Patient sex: M
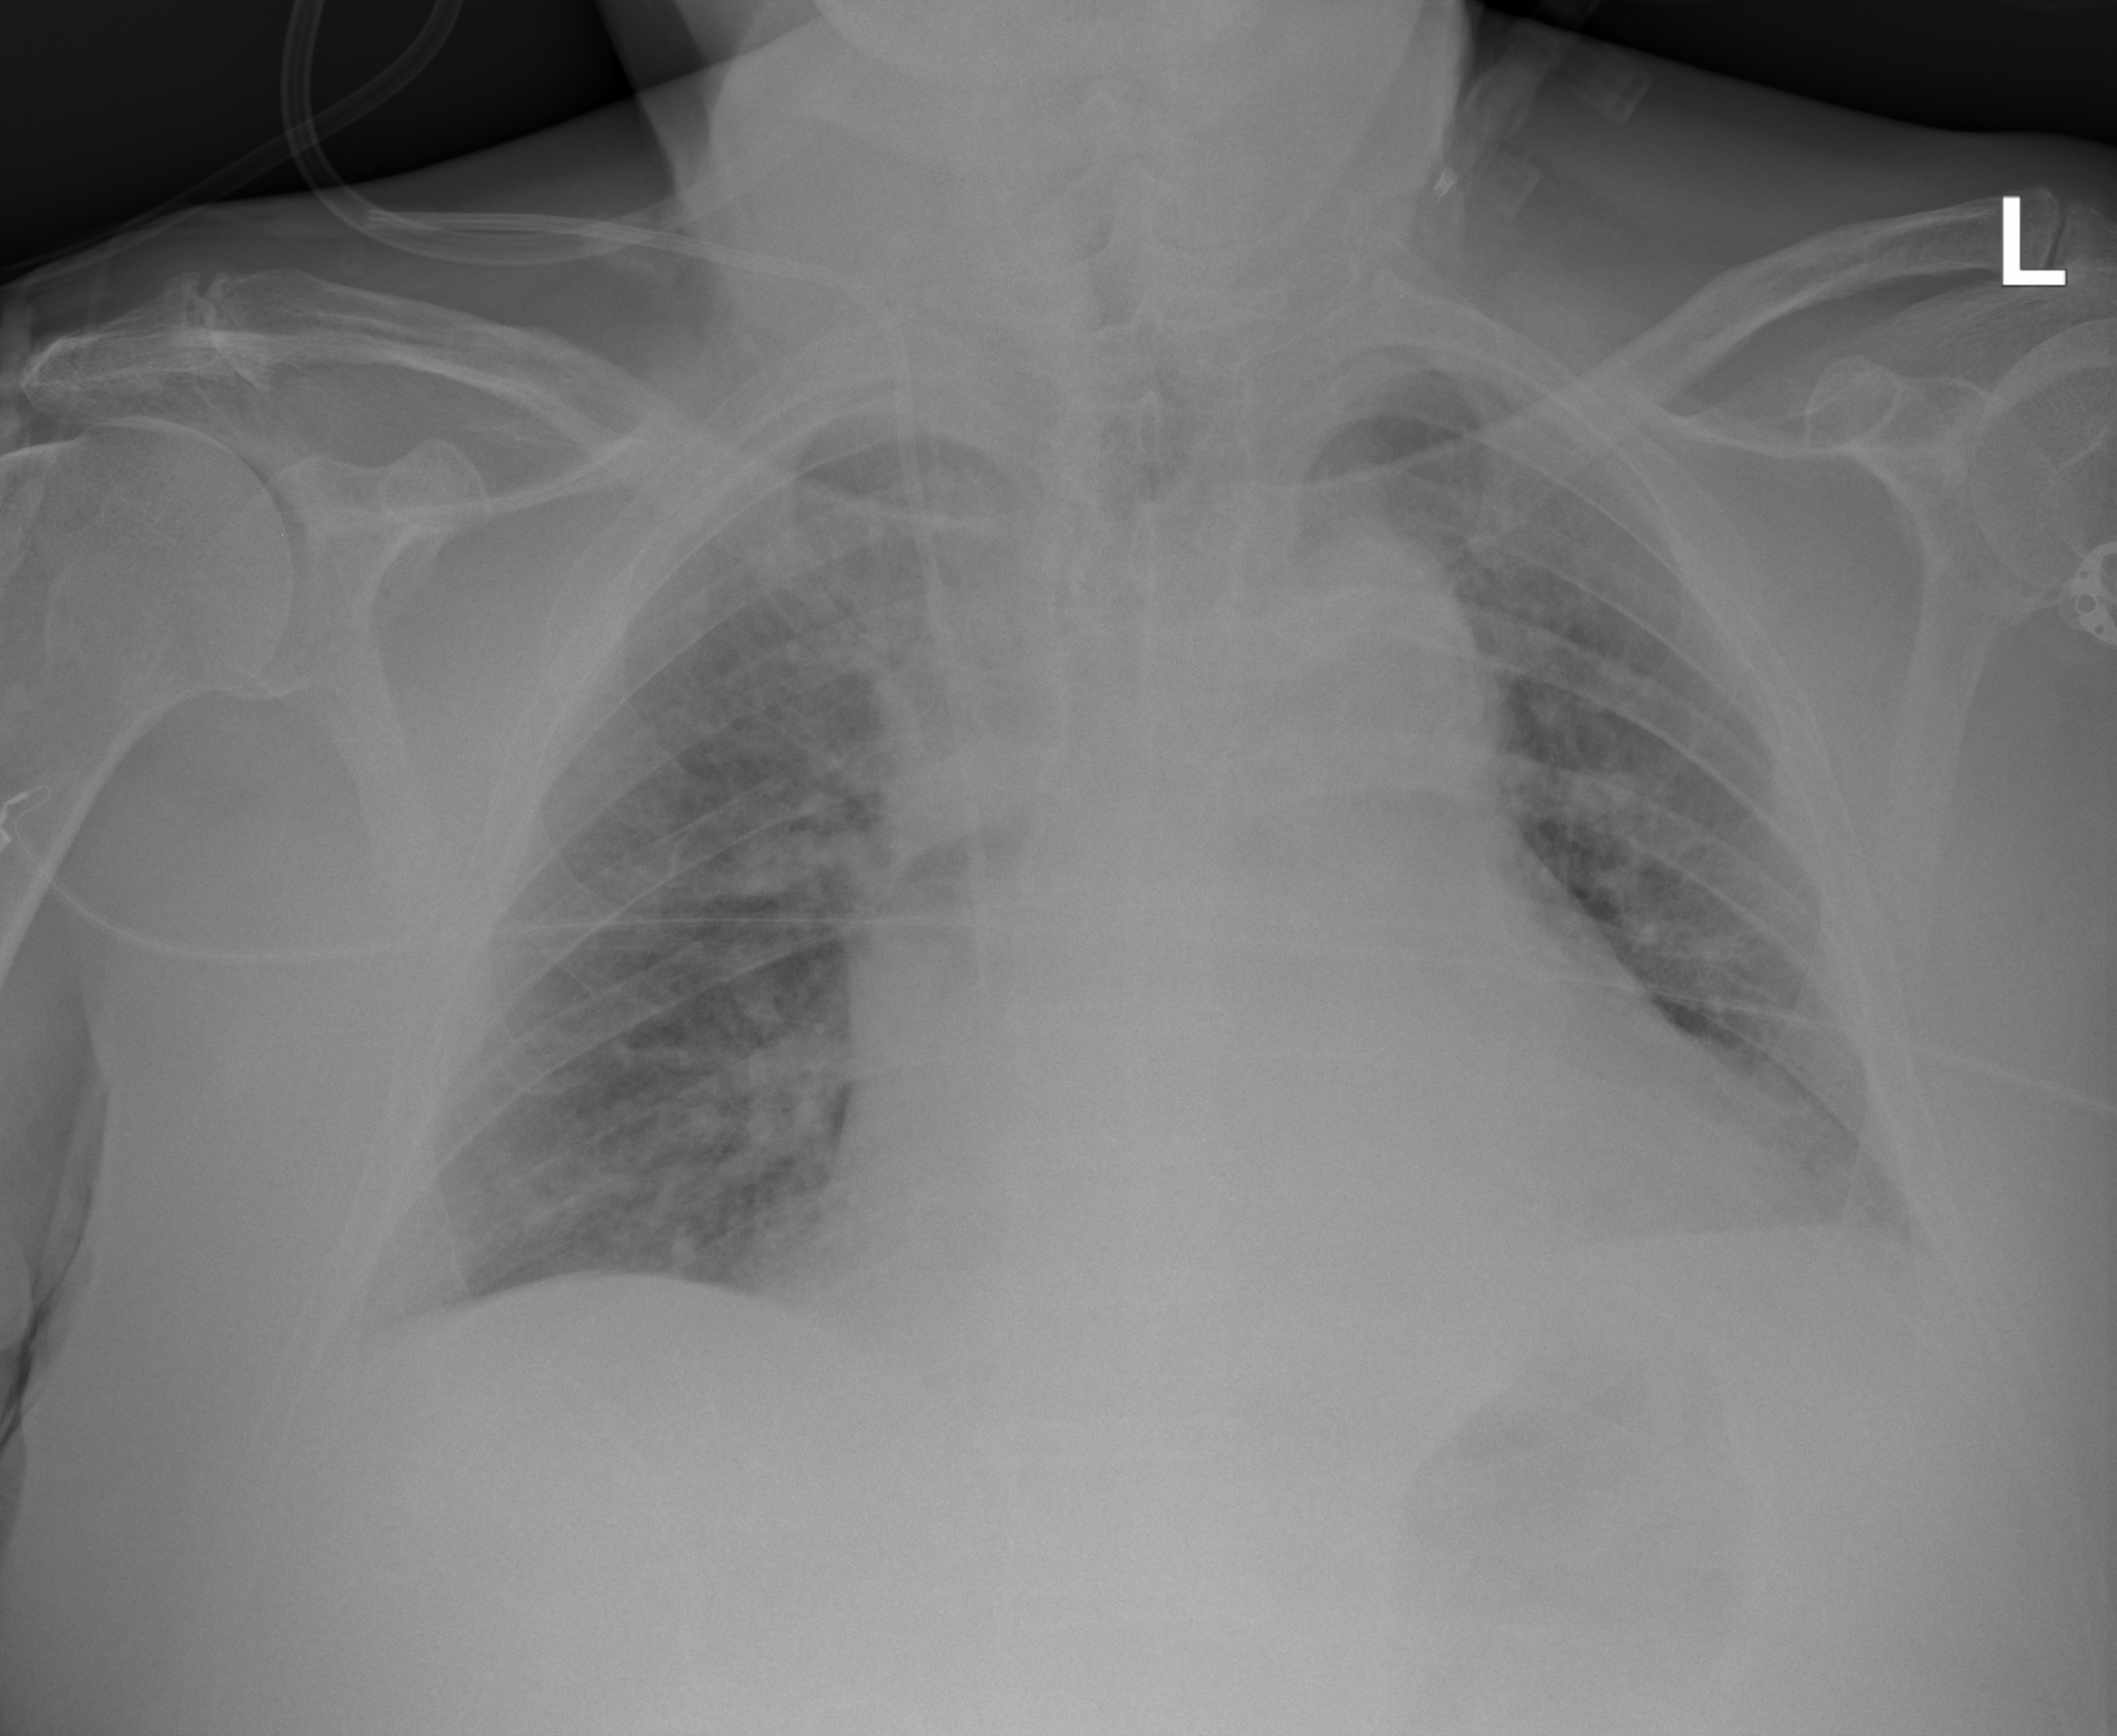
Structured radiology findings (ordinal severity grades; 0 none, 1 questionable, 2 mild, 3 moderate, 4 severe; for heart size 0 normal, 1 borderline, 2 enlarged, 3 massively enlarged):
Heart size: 2
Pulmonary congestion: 2
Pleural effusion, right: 0
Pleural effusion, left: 0
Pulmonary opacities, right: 2
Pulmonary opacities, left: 2
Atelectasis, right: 0
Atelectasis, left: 2